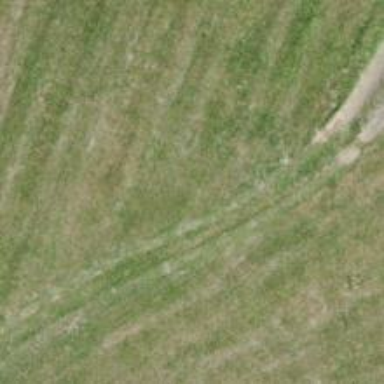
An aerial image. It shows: Ground track with grade3 quality.